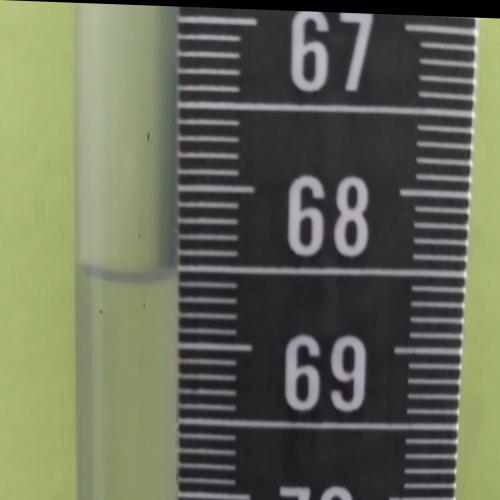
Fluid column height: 68.6 cm